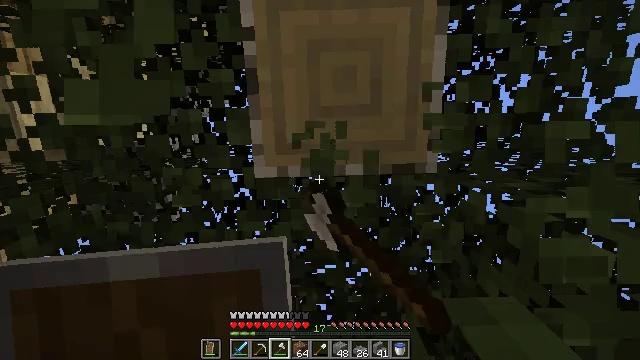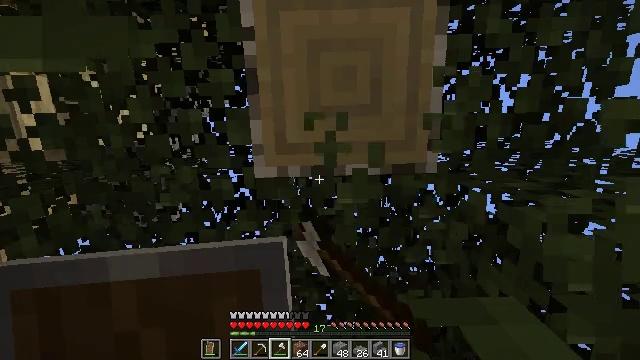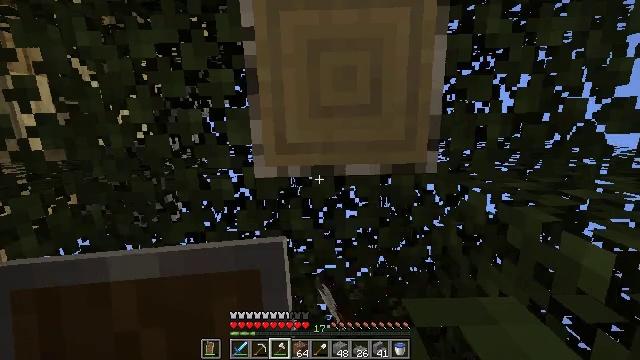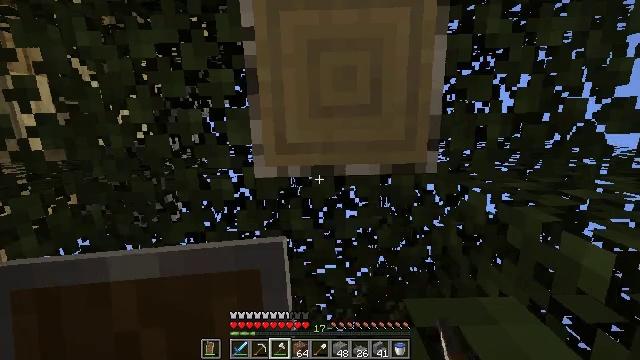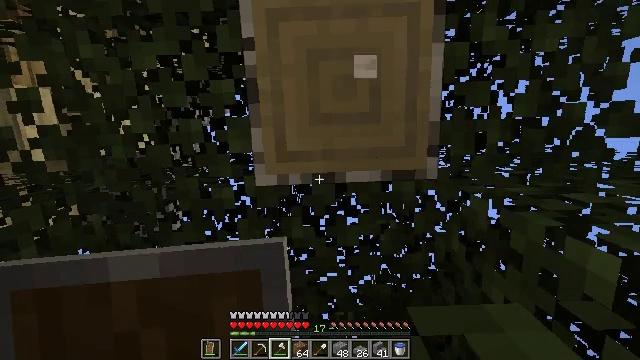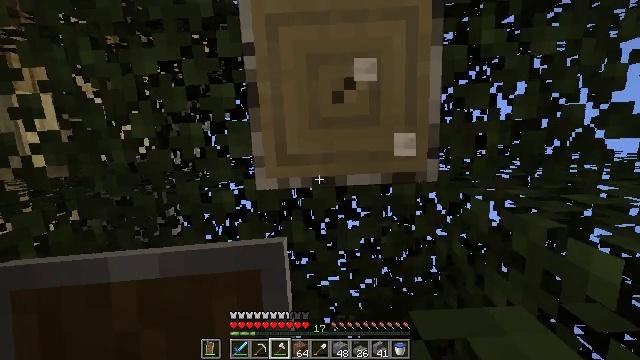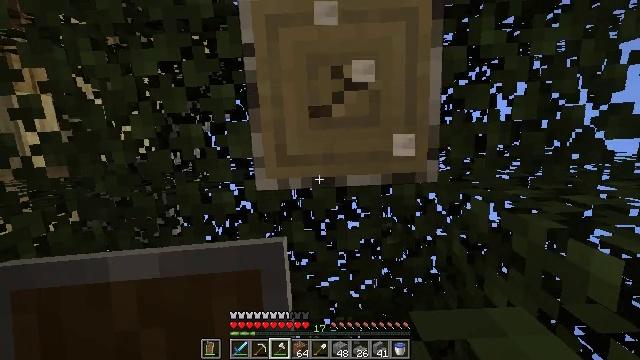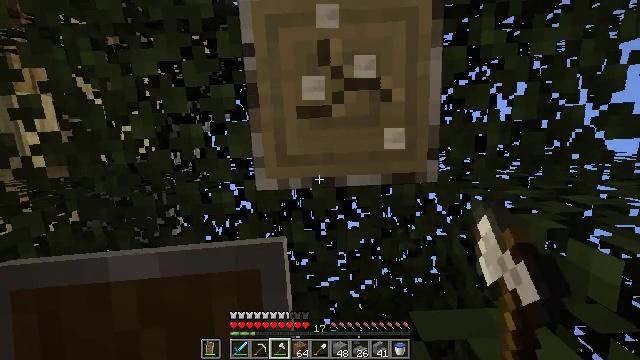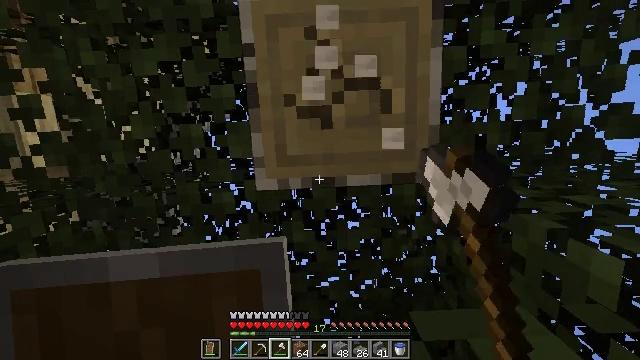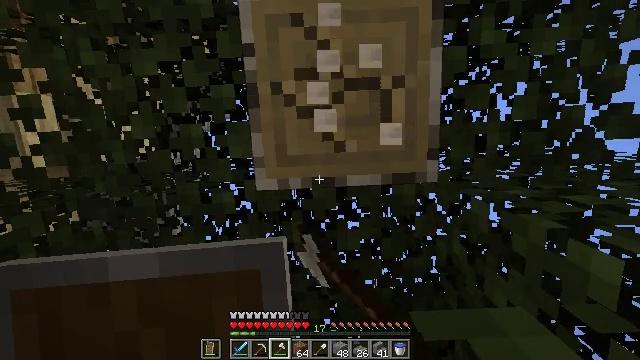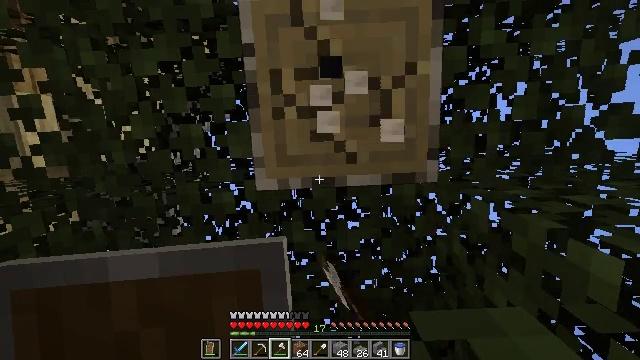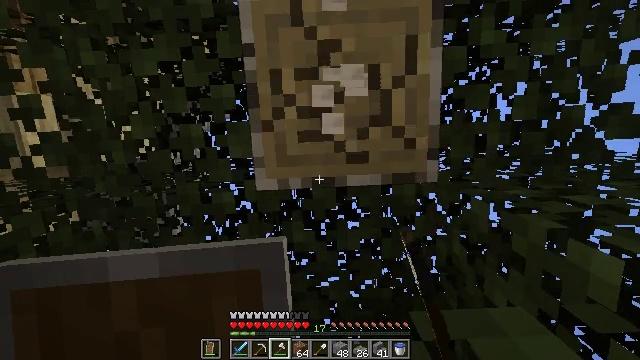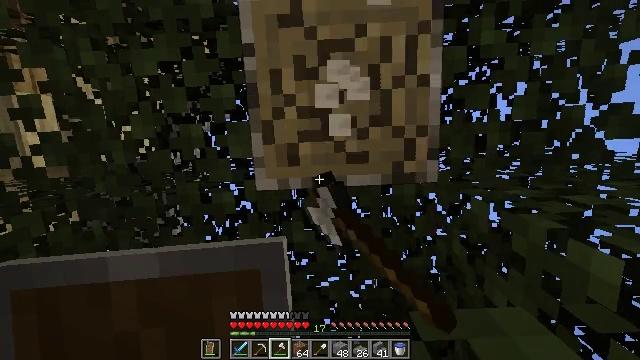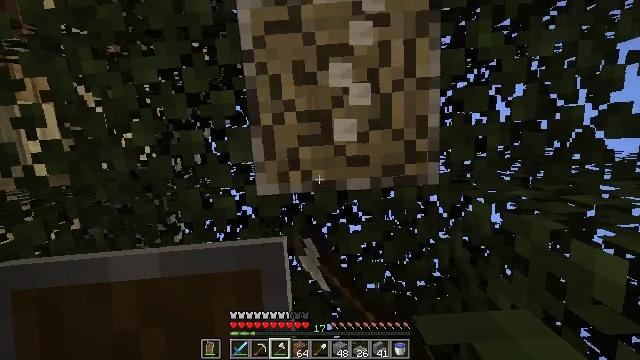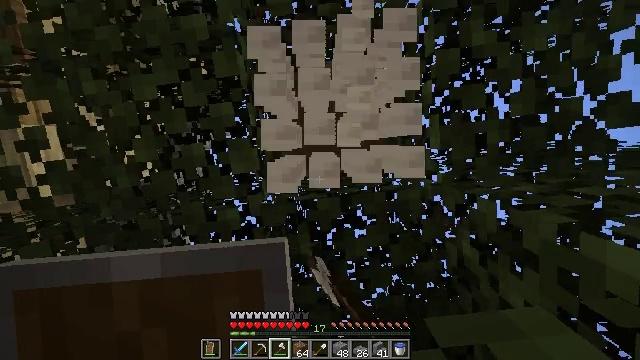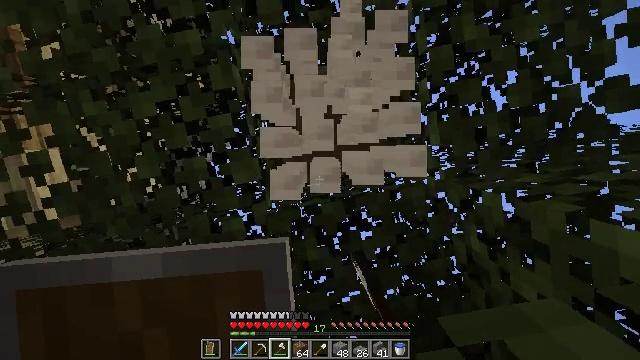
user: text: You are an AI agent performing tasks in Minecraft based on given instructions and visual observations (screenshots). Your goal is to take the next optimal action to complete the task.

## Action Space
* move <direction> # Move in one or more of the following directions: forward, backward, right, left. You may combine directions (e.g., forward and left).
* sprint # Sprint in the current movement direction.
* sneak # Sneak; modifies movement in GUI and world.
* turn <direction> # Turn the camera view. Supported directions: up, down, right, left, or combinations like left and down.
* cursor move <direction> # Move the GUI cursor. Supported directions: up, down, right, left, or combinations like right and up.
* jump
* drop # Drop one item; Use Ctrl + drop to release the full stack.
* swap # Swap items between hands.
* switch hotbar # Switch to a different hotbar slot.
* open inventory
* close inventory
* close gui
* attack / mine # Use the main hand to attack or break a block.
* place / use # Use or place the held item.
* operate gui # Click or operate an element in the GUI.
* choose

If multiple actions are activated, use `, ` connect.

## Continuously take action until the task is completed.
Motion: motion action
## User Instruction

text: Break the birch log in the forest.
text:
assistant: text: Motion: attack / mine
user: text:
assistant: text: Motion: attack / mine
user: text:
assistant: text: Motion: attack / mine
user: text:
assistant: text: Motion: turn up, attack / mine
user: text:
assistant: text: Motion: attack / mine
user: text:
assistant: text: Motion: attack / mine
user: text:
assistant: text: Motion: attack / mine
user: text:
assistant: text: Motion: attack / mine
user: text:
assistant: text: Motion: attack / mine
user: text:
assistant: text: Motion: attack / mine
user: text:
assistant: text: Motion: attack / mine
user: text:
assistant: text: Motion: attack / mine
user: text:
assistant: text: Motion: attack / mine
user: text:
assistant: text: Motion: turn left and up, attack / mine
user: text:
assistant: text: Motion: turn left and up, attack / mine
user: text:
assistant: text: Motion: turn left, attack / mine
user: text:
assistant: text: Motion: turn left, attack / mine
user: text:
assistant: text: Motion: turn left, attack / mine
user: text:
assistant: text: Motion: turn left, attack / mine
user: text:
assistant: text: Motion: turn left, attack / mine
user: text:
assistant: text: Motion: turn left, attack / mine
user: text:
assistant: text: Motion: turn left, attack / mine
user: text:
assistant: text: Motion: turn left, attack / mine
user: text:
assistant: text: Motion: turn left, attack / mine
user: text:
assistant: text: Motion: turn left and down, attack / mine
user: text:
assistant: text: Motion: turn left, attack / mine
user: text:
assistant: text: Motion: turn left, attack / mine
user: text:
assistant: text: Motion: turn left, attack / mine
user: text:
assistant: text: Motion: turn left, attack / mine
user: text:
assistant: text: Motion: turn left, attack / mine